Question: I'm migrating from Springs and Struts to Auto Layout as the arriving of iOS7. It is fine until I want to achieve the following,
I have a search form looks like following image. The UITextField width can be changed in some circumstances. When, the width of the textfield change, the width of the search button will be changed too to maintain the margin between each other and their superview.
In the day of Springs and Struts, I had to calculate the frame of search button by myself when I change the width of textfield. But, with Auto Layout, can this be done automatically so that I just have to change the size of textfield and no need to do the math myself?

'''
Container
- Constraint width
Textfield
- Constraint Bottom, Top, Leading space to super view
- Constraint Trailing space to button
- fix width (will be adjust later)
Button
- Constraint Bottom, Top, trailing space to super view
- Constraint Leading space to textfield
'''
Thanks
P.S. I also have another question but not related to SOF, can I disable the changing of editor focus when I align, pin or arrange something in XCode. It's kinda annoying when I want to add multiple Auto Layout Constraints to an object.
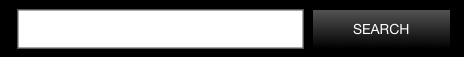
Answer: Just gave a try, worked well for me.
'''
//Parent view constraint
NSLayoutConstraint *viewTopCon = [NSLayoutConstraint constraintWithItem:view attribute:NSLayoutAttributeTop relatedBy:NSLayoutRelationEqual toItem:self.view attribute:NSLayoutAttributeTop multiplier:1.0 constant:0.0];
NSLayoutConstraint *viewBottomCon = [NSLayoutConstraint constraintWithItem:view attribute:NSLayoutAttributeBottom relatedBy:NSLayoutRelationEqual toItem:self.view attribute:NSLayoutAttributeTop multiplier:1.0 constant:70.0];
NSLayoutConstraint *viewLeftCon = [NSLayoutConstraint constraintWithItem:view attribute:NSLayoutAttributeLeft relatedBy:NSLayoutRelationEqual toItem:self.view attribute:NSLayoutAttributeLeft multiplier:1.0 constant:0.0];
NSLayoutConstraint *viewRightCon = [NSLayoutConstraint constraintWithItem:view attribute:NSLayoutAttributeRight relatedBy:NSLayoutRelationEqual toItem:self.view attribute:NSLayoutAttributeRight multiplier:1.0 constant:10.0];
//Text field constraint
NSLayoutConstraint *textTopCon = [NSLayoutConstraint constraintWithItem:text attribute:NSLayoutAttributeTop relatedBy:NSLayoutRelationEqual toItem:view attribute:NSLayoutAttributeTop multiplier:1.0 constant:10.0];
NSLayoutConstraint *textBottomCon = [NSLayoutConstraint constraintWithItem:text attribute:NSLayoutAttributeBottom relatedBy:NSLayoutRelationEqual toItem:view attribute:NSLayoutAttributeBottom multiplier:1.0 constant:-10.0];
NSLayoutConstraint *textLeftCon = [NSLayoutConstraint constraintWithItem:text attribute:NSLayoutAttributeLeft relatedBy:NSLayoutRelationEqual toItem:view attribute:NSLayoutAttributeLeft multiplier:1.0 constant:20.0];
NSLayoutConstraint *textRightCon = [NSLayoutConstraint constraintWithItem:text attribute:NSLayoutAttributeRight relatedBy:NSLayoutRelationEqual toItem:btn attribute:NSLayoutAttributeLeft multiplier:1.0 constant:-20.0];
//Button constraint
NSLayoutConstraint *btnTopCon = [NSLayoutConstraint constraintWithItem:btn attribute:NSLayoutAttributeTop relatedBy:NSLayoutRelationEqual toItem:view attribute:NSLayoutAttributeTop multiplier:1.0 constant:10.0];
NSLayoutConstraint *btnBottomCon = [NSLayoutConstraint constraintWithItem:btn attribute:NSLayoutAttributeBottom relatedBy:NSLayoutRelationEqual toItem:view attribute:NSLayoutAttributeBottom multiplier:1.0 constant:-10.0];
NSLayoutConstraint *btnRightCon = [NSLayoutConstraint constraintWithItem:btn attribute:NSLayoutAttributeRight relatedBy:NSLayoutRelationEqual toItem:view attribute:NSLayoutAttributeRight multiplier:1.0 constant:-30.0];
[self.view addConstraints:@[viewBottomCon,viewLeftCon,viewRightCon,viewTopCon]];
[view addConstraints:@[textBottomCon,textLeftCon,textRightCon,textTopCon]];
[view addConstraints:@[btnBottomCon,btnRightCon,btnTopCon]];
'''
Here view is an object of UIView which is the superview of searchField and button.